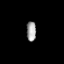
Tissue: prostate
Cell type: T cells
Senescence score: 0.7253
Nuclear area (px): 180
Mean DAPI intensity: 165.65